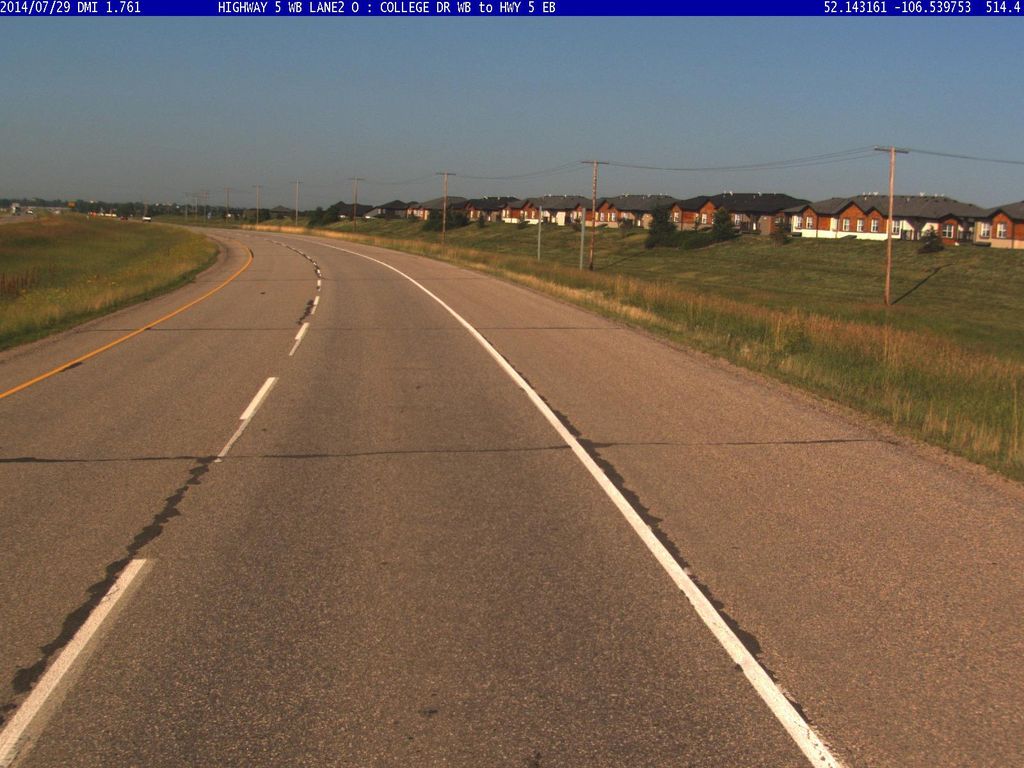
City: saskatoon